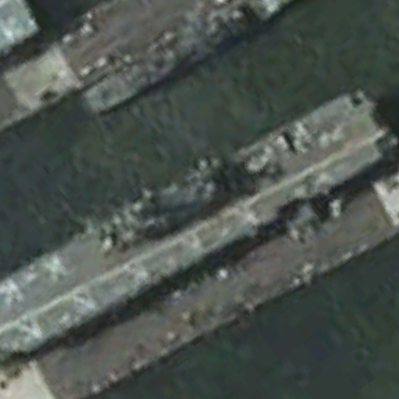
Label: assault